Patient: sex F, age 49
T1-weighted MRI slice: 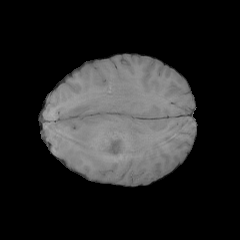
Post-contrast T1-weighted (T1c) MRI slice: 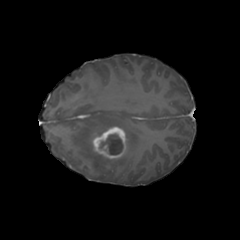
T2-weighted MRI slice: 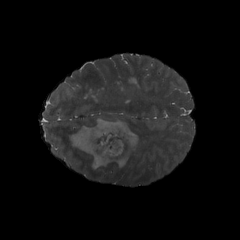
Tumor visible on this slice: yes
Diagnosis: Glioblastoma, IDH-wildtype
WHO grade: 4